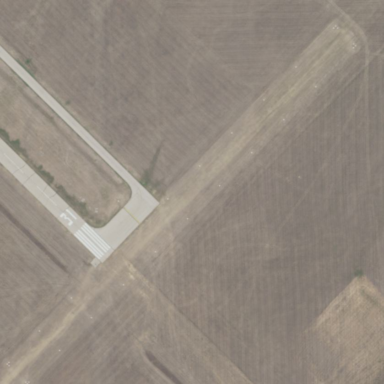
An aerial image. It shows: Runway with turf surface at the airport.